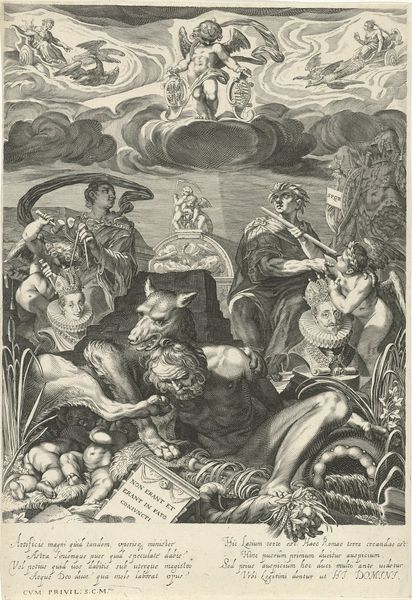
Titel: Allegorie op het huwelijk van Ferdinand II van Oostenrijk en Eleonora Gonzaga
Künstler: Aegidius Sadeler
Standort: Amsterdam
Institution: Rijksmuseum
Schlagwörter: himmel, kampf, mann, weiß, wolken, schwarz, zeichnung, tier, versammlung, kragen, chaos, engel, putto, schrift, angst, könig, tafel, muskeln, inschrift, druck, radierung, stich, durcheinander, mythologie, königin, kupferstich, stier, drache, monster, auftraggeber, enegel